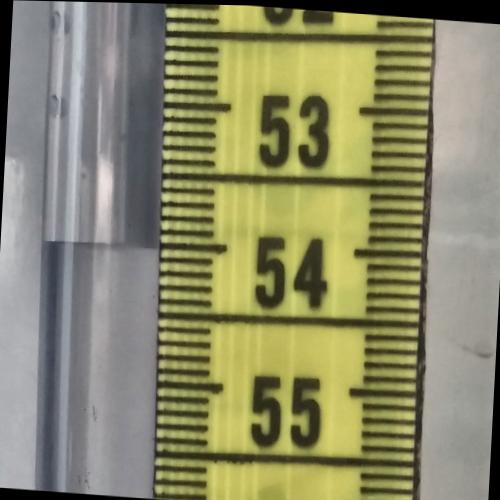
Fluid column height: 54.0 cm